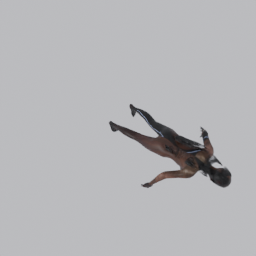
Label: people